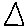
Label: triangle